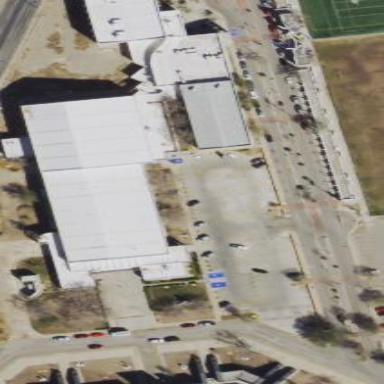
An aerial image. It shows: Fitness center building.